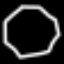
Label: octagon